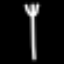
Label: fork